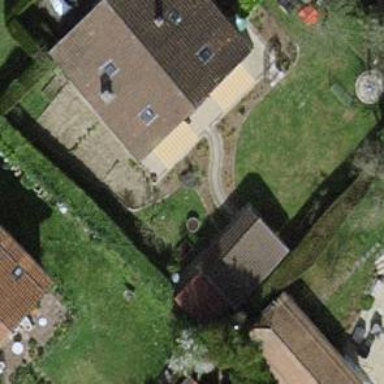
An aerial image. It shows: Garden surrounded by fence.